Milling tool wear sample.
Tool blade image: 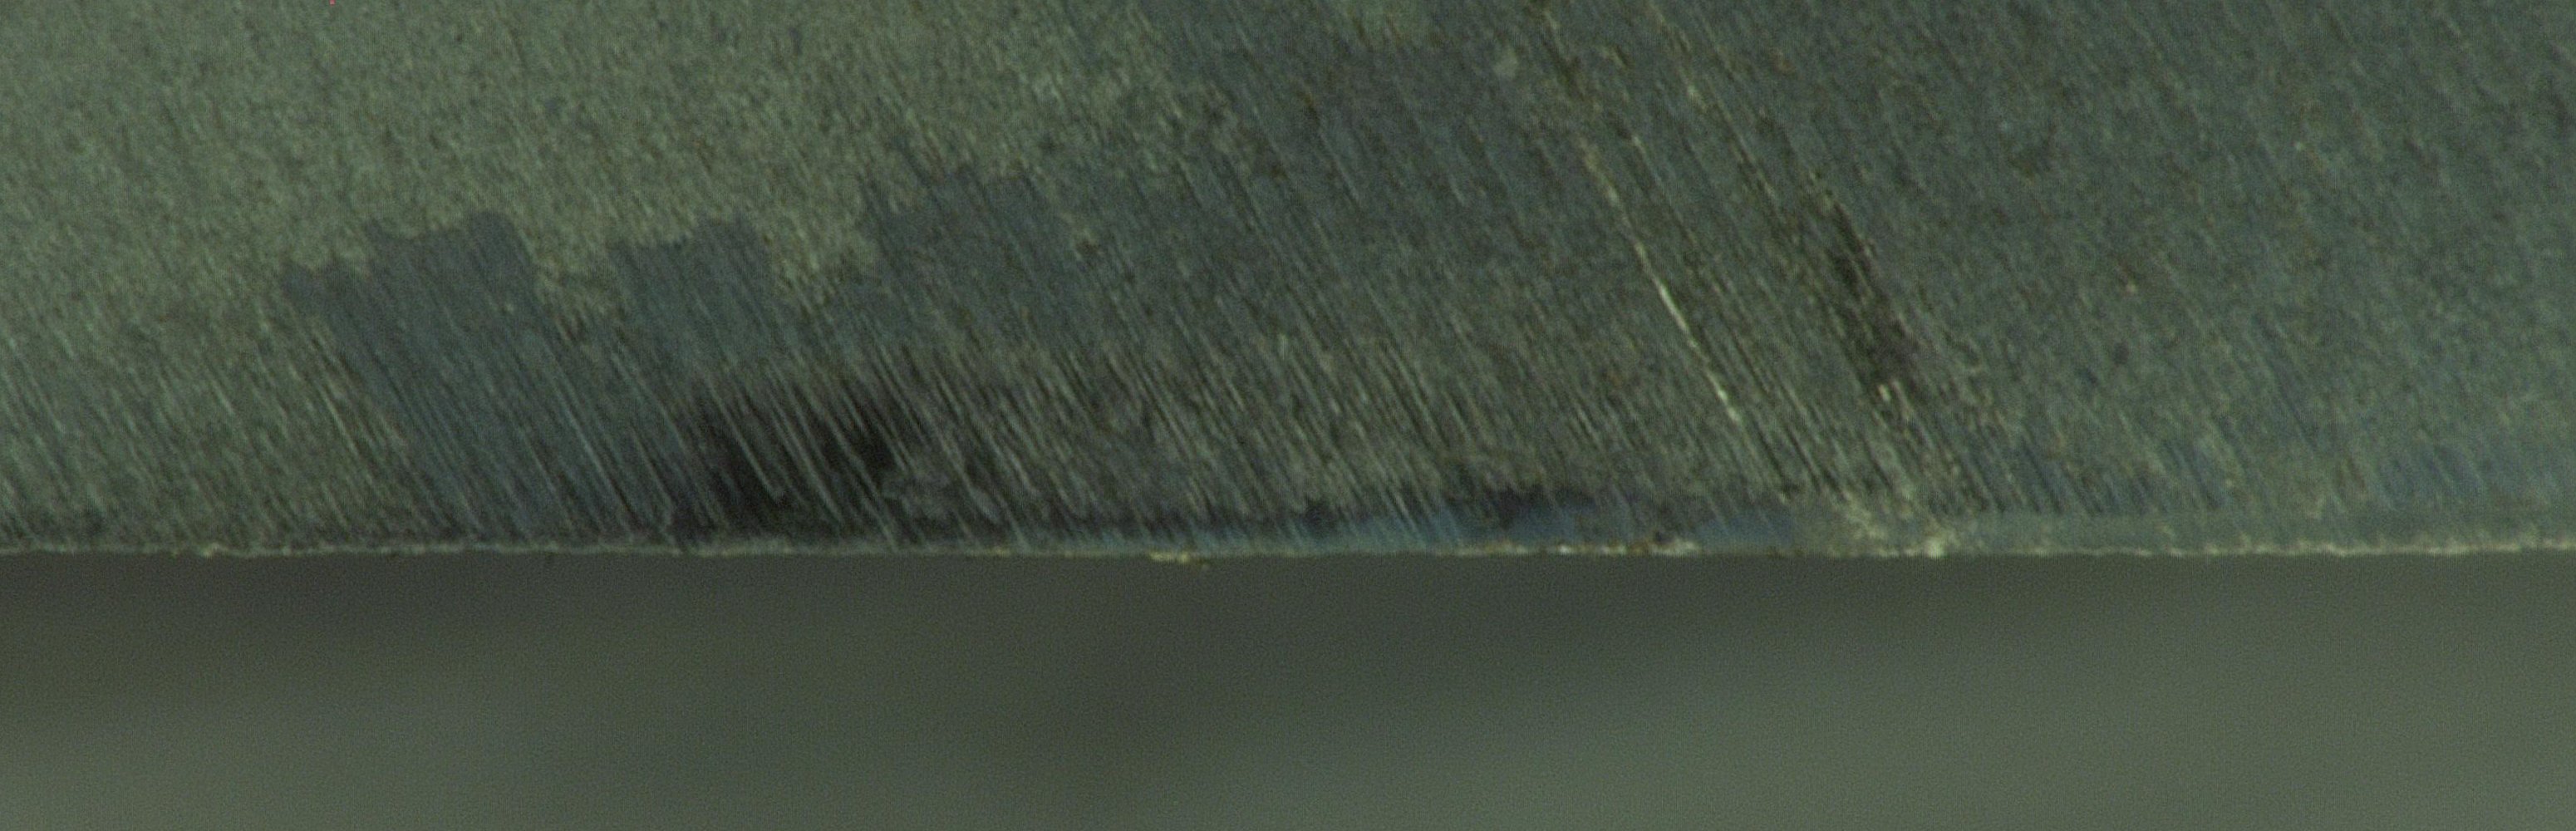
Chip image: 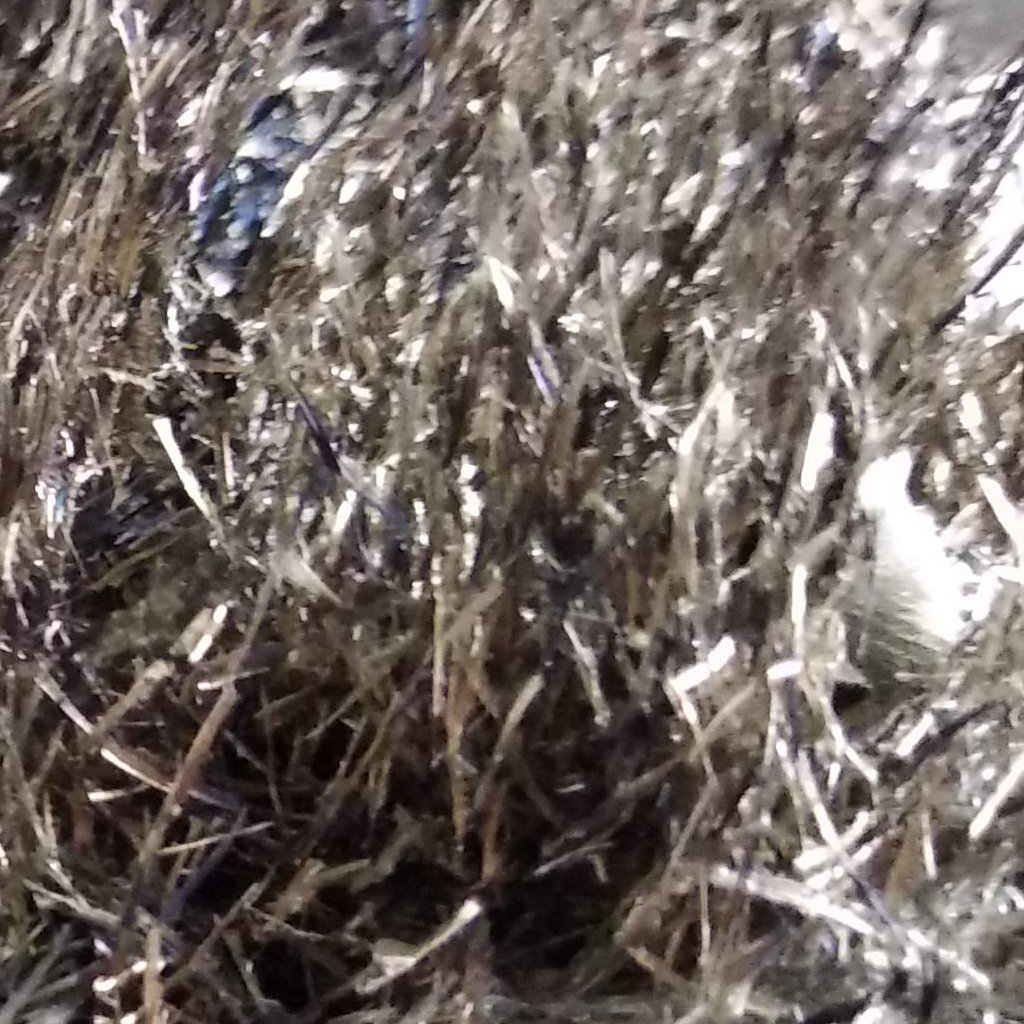
Workpiece image: 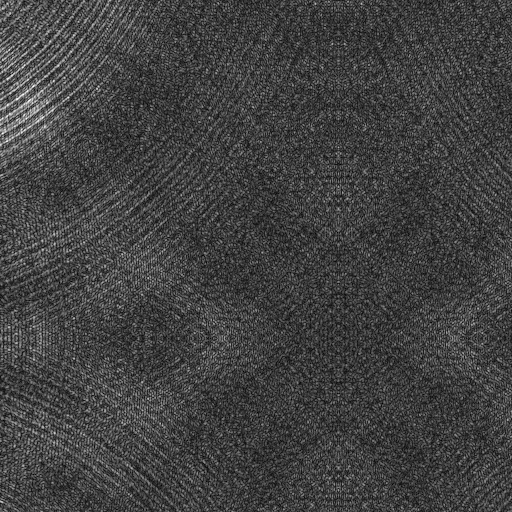
Tool wear state: sharp
Gaps: 1.79
Flank wear: 50.62
Overhang: 10.21
Force-signal Mel-spectrograms (X, Y, Z axes): 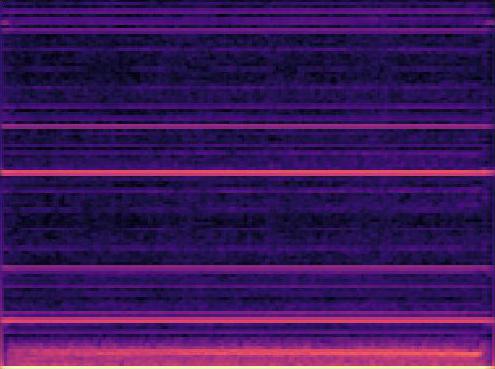 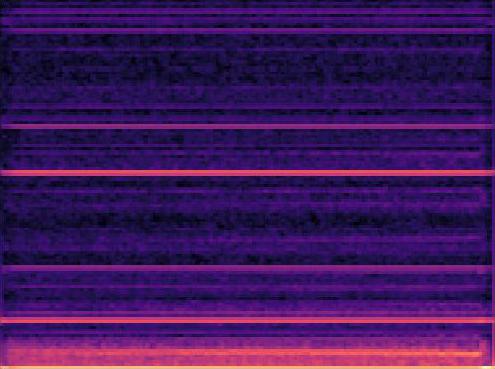 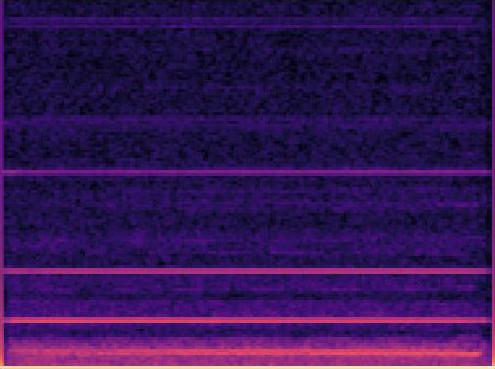
Force-signal scalograms (X, Y, Z axes): 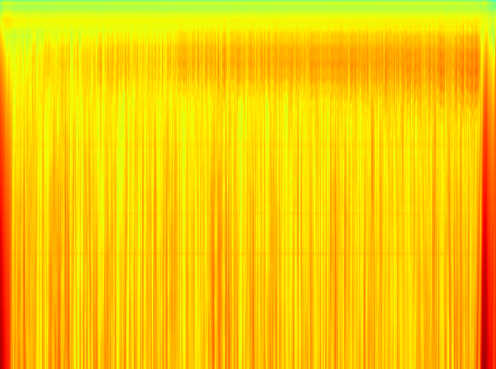 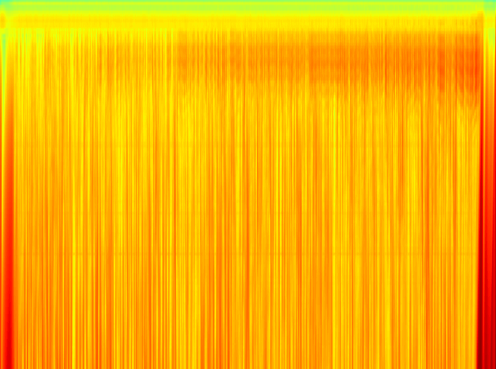 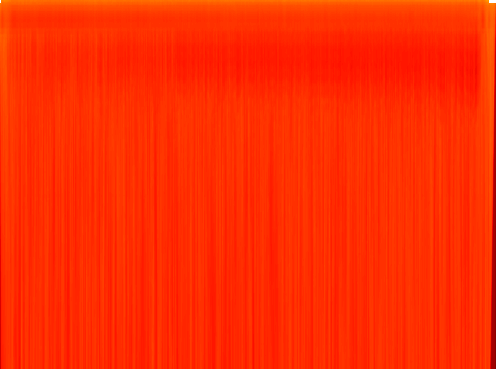
Force phase: initial_break_in_wear